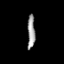
Tissue: lung
Cell type: Others
Senescence score: 0.2436
Nuclear area (px): 250
Mean DAPI intensity: 155.396